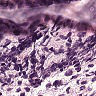
Metastatic tissue present: no